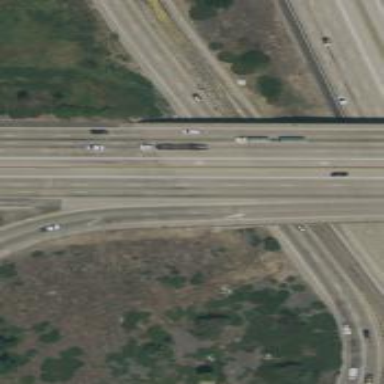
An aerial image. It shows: Motorway bridge.